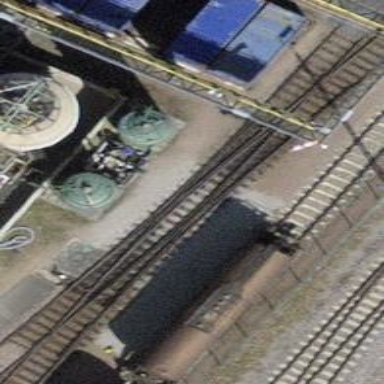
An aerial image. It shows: Railway switch.